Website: lowes
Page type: stored-credit-cards
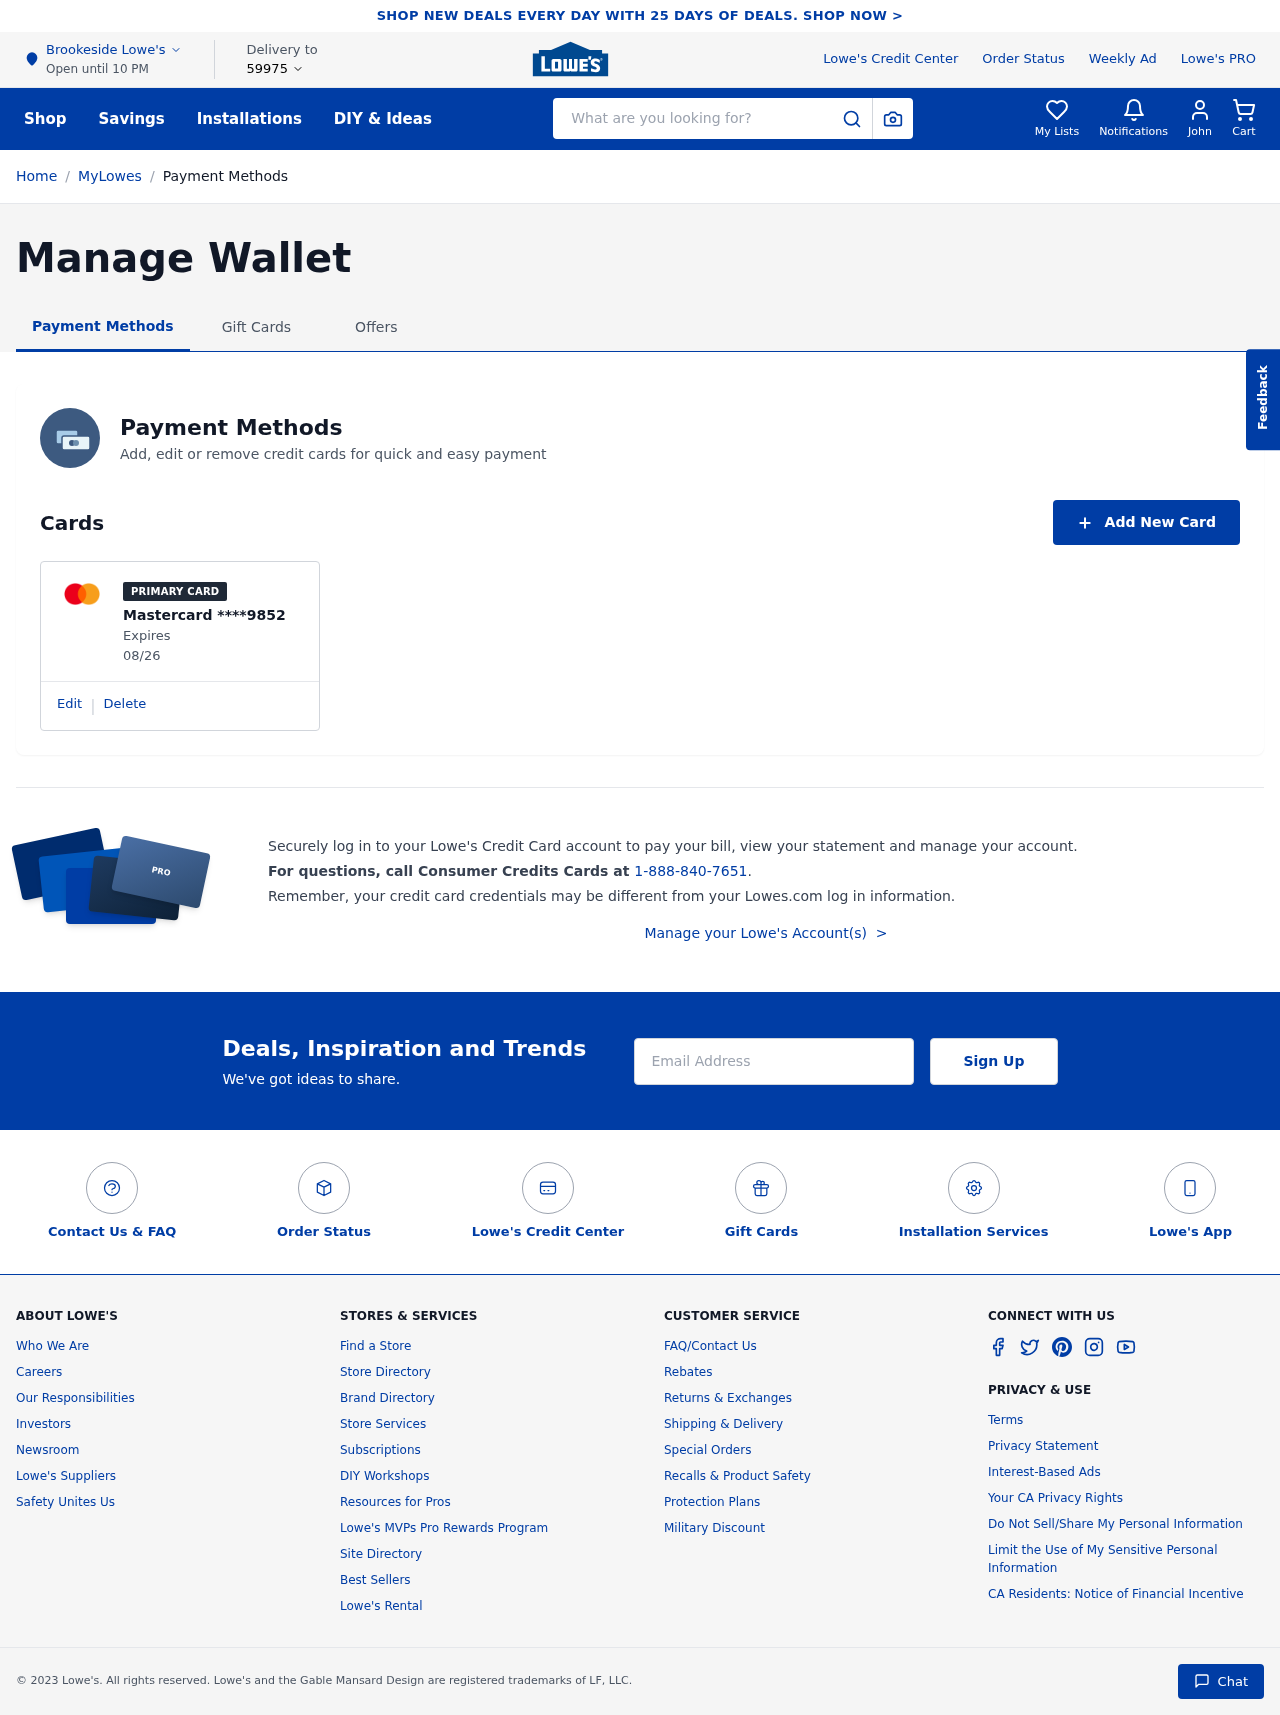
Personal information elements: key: PII_CARD_EXPIRY
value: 08/26
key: PII_CARD_LAST4
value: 9852
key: PII_CARD_TYPE
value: Mastercard
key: PII_CITY
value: Brookeside
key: PII_EMAIL
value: john.morrison@gmail.com
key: PII_FIRSTNAME
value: John
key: PII_POSTCODE
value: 59975
Search elements: key: HEADER_SEARCH
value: What are you looking for?